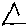
Label: triangle